Question: For the past day I have been trying to figure out how to change the min-height styling on a jQuery mobile page when viewing in mobile safari. I have tried, inline styles, overriding ui-page styles and have yet to find a way to override the height of data-role="page". Ideally if the page "content" is less than the "page" height I would like the "page" height to automatically adjust to the "content". I have attached an illustration to better explain the issue.

'''
<div data-role="page">
<div data-role="header">
Header Elements
</div>
<div data-role="content" class="homeNav">
<ul data-role="listview" data-inset="false" data-filter="false">
<li><a href="expertise.html">Expertise</a></li>
<li><a href="greatesthits.html">Greatest Hits</a></li>
<li><a href="profile.html">Profile</a></li>
<li><a href="mindset.html">Mindset</a></li>
<li><a href="connect.html">Connect</a></li>
</ul>
</div><!-- /content -->
<div data-role="footer" data-position="fixed">
Footer elements
</div><!-- /footer -->
</div><!-- /page -->
'''
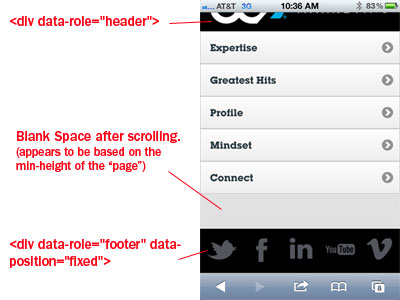
Answer: The 'min-height' of the 'data-role="page"' element is set via JavaScript in a 'resize' event handler for the 'window' object. You can create your own JavaScript that resizes the page differently:
'''
$(function () {
$(window).bind('resize', function (event) {
var content_height = $.mobile.activePage.children('[data-role="content"]').height(),
header_height = $.mobile.activePage.children('[data-role="header"]').height(),
footer_height = $.mobile.activePage.children('[data-role="footer"]').height(),
window_height = $(this).height();
if (content_height < (window_height - header_height - footer_height)) {
$.mobile.activePage.css('min-height', (content_height + header_height + footer_height));
setTimeout(function () {
$.mobile.activePage.children('[data-role="footer"]').css('top', 0);
}, 500);
}
event.stopImmediatePropagation();
}).trigger('resize');
});
'''
Here is a demo: <URL>
Notice the 'setTimeout' used to set the 'fixed-position-footer'; the timeout duration can probably be made smaller. This is used because the jQuery Mobile Framework was re-positioning the 'fixed-position-footer' back to the bottom of the page. An example of this can be seen here: <URL>
Another note, you may want to only re-position the 'fixed-position-footer' element and leave the page's 'min-height' property the same; this will make the page gradient cover the whole screen but the footer won't have any space between it and the content. Here is a demo of this method: <URL>